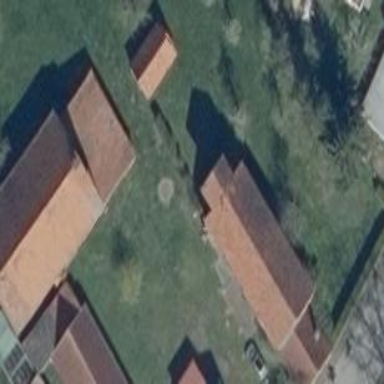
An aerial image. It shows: Simple house.